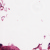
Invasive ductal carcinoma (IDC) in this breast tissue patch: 0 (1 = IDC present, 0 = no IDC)